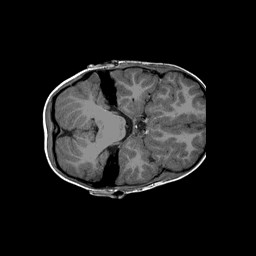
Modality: T1w
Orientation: coronal
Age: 9
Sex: male
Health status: ill